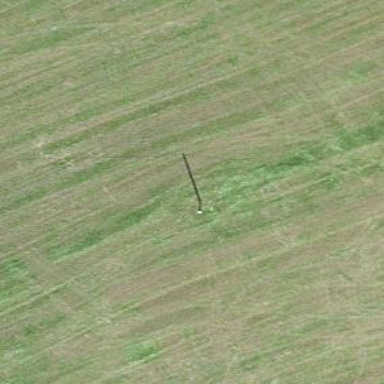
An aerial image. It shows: Minor power line.